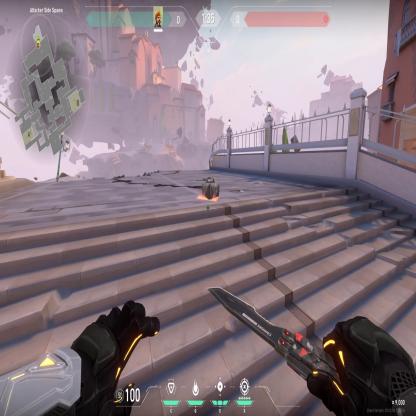
Label: dropped spike